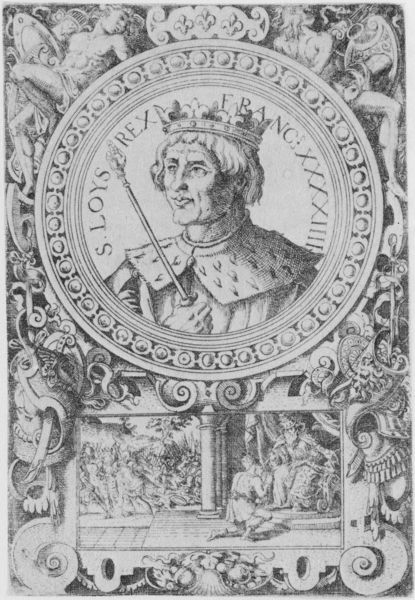
Titel: Bildnis von Ludwig IX, König von Frankreich
Künstler: Jost Amman
Institution: (Seriendruck)
Schlagwörter: hand, mann, nackt, umhang, menschen, frankreich, nase, profil, schmuck, schwarz, szene, säule, säulen, weiss, zeichnung, blick, ornament, augen, hermelin, kragen, pelz, rahmen, portrait, porträt, mantel, brustbild, kinn, krone, kreis, rund, rundbild, stock, tondo, engel, ranken, fell, relief, holzschnitt, wangen, stab, grafik, graphik, krieg, kaiser, könig, inschrift, büste, ornamente, verzierung, schild, medaillon, druck, schnitt, schwarz-weiss, stich, schwert, waffen, knien, degen, herrscher, nerz, tron, rüstung, schnörkel, halbprofil, voluten, krönung, bettler, schmuckrahmen, lilien, kupferstich, bitten, ludwig, zepter, szepter, münze, astragal, perlstab, gedenktafel, lateinisch, louis, gnade, genien, rex, hermelinkragen, s. loys, schmuckformen, chwarzweiss, ludiwg, 43, loys